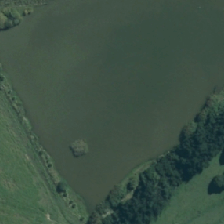
Land cover: lake_pond